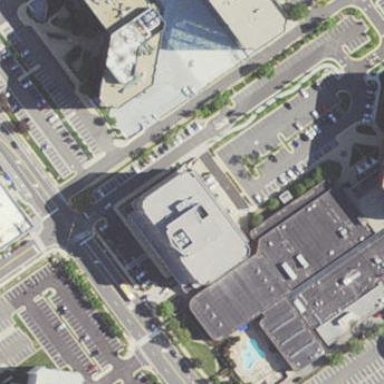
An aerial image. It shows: Office building.